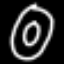
Label: donut